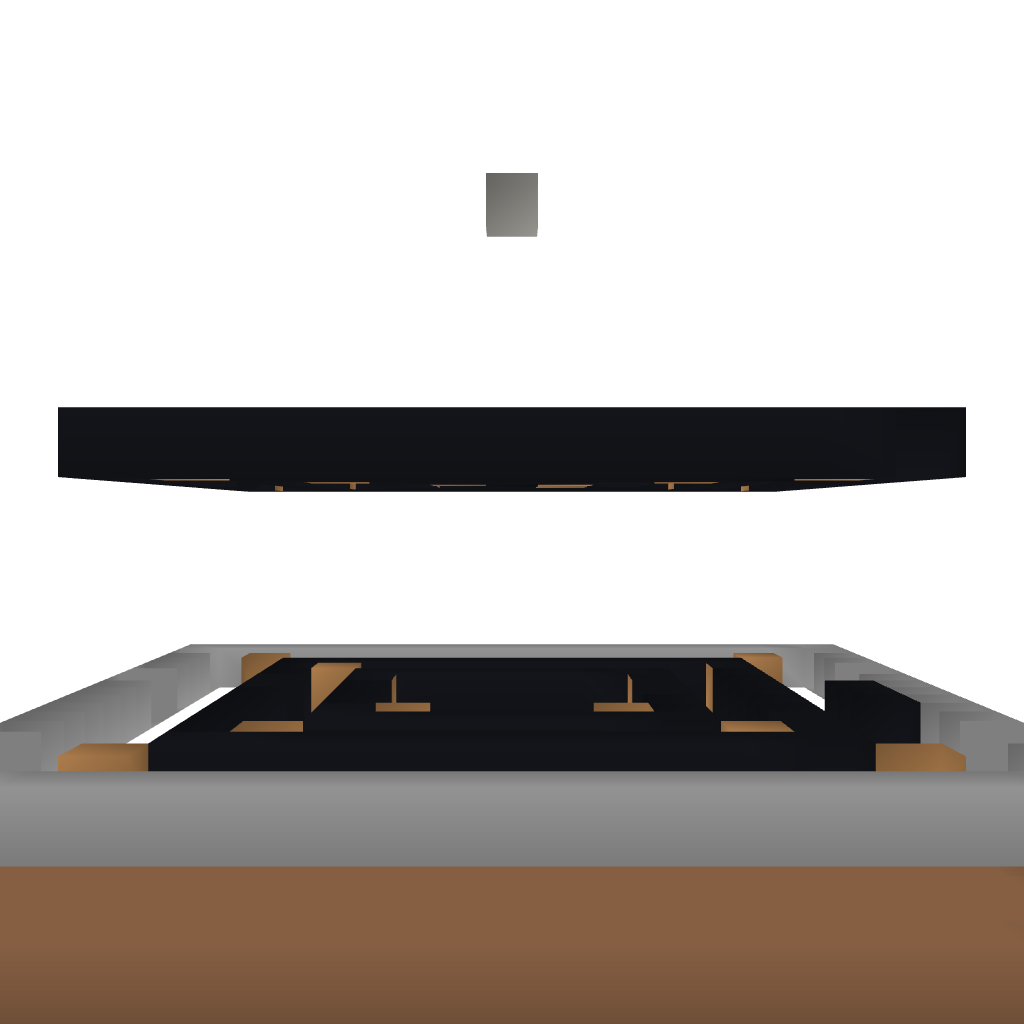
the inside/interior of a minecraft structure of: Spawn for server